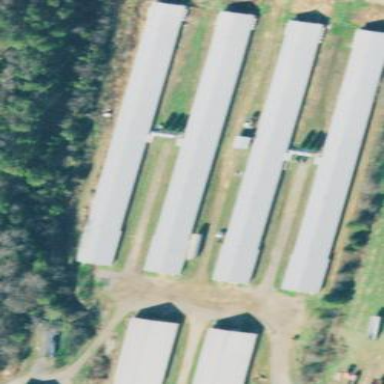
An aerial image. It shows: Poultry house.